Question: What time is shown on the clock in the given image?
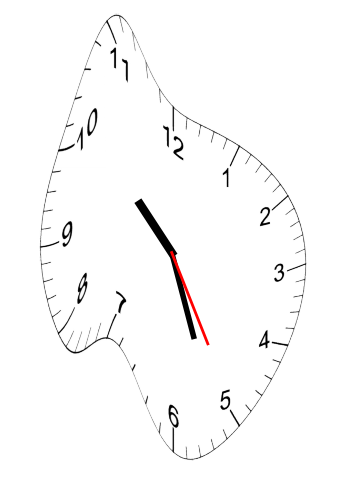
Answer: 10:26:25